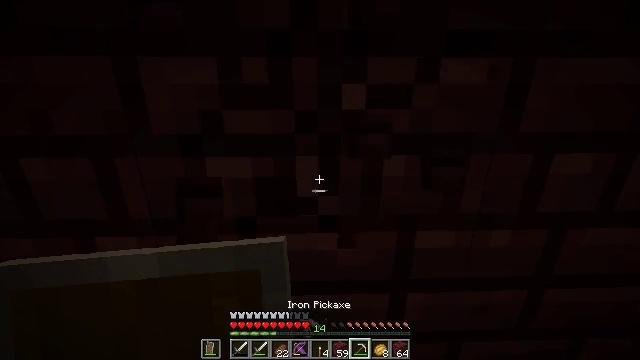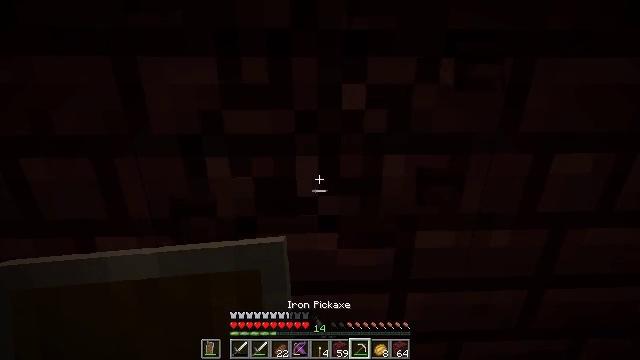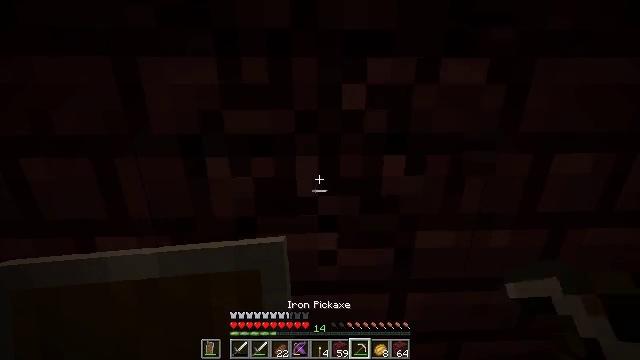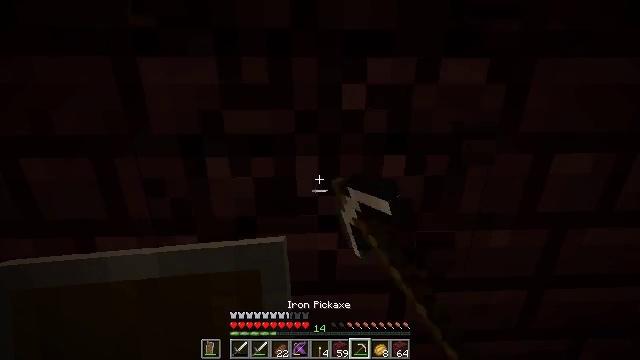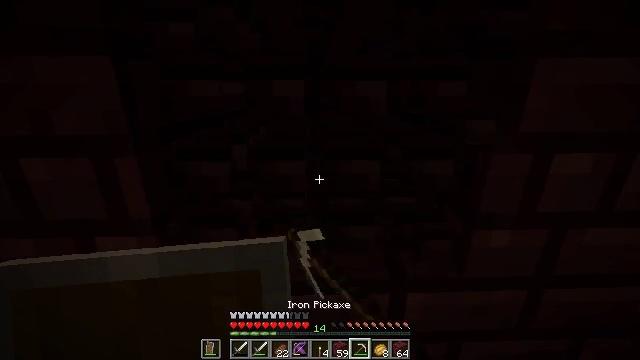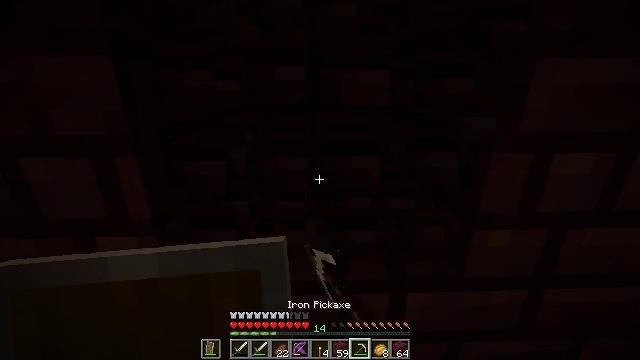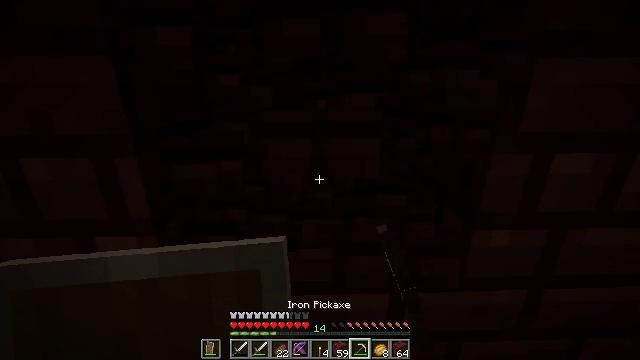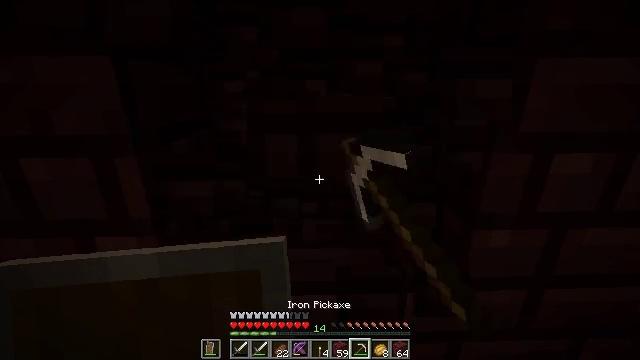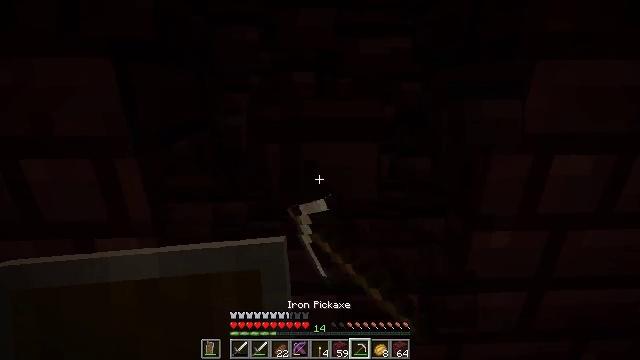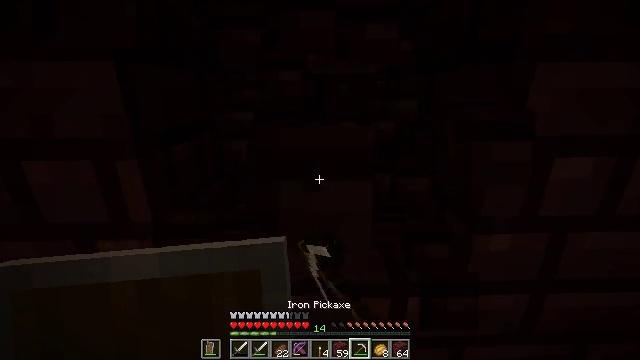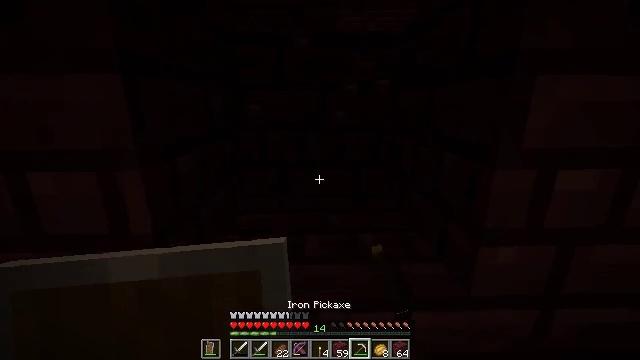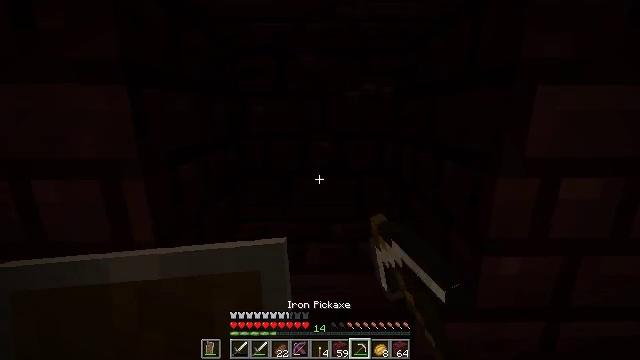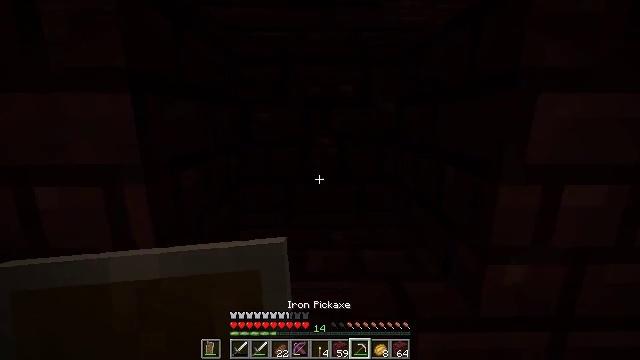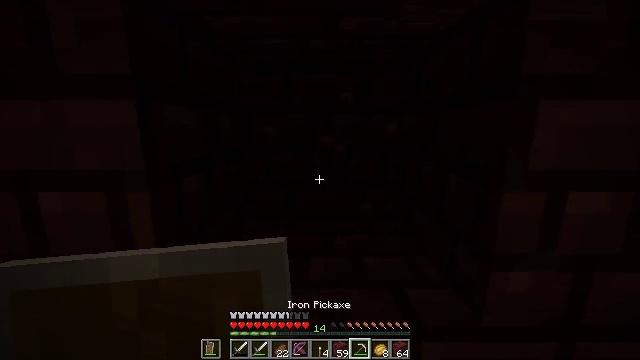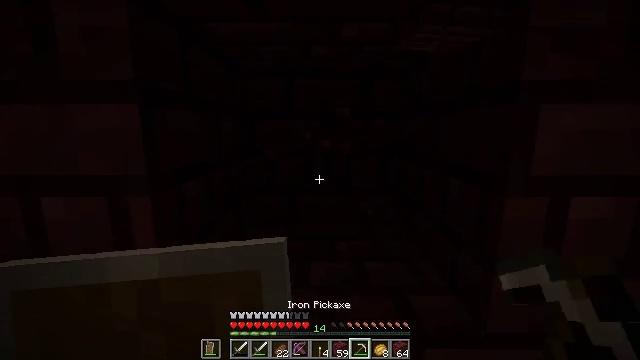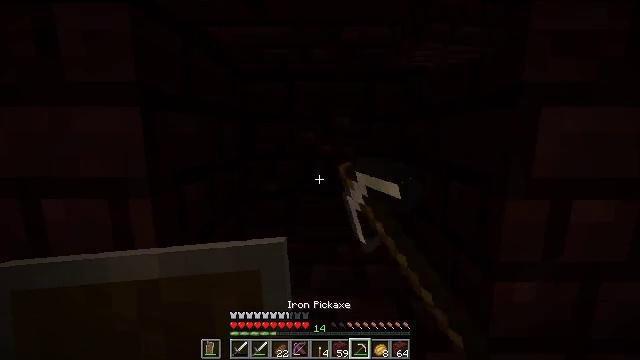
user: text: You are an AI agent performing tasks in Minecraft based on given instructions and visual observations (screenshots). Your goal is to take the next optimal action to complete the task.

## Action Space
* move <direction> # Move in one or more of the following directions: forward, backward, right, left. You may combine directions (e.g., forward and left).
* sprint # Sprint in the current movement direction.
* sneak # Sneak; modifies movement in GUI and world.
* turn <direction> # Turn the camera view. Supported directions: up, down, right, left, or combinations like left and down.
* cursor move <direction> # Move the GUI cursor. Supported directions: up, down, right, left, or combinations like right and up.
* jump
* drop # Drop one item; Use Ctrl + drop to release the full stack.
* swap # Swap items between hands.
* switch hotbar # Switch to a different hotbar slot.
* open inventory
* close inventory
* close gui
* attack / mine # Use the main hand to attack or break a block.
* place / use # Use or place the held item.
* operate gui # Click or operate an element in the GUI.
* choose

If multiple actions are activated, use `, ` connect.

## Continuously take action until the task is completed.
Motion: motion action
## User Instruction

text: Gather some nether bricks.
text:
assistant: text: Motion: attack / mine
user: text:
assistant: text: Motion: attack / mine
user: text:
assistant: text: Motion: attack / mine
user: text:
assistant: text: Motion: attack / mine
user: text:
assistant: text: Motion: attack / mine
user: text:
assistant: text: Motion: attack / mine
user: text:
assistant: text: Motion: attack / mine
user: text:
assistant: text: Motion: attack / mine
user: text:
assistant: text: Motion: attack / mine
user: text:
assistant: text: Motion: turn up, attack / mine
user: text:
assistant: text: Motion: turn up, attack / mine
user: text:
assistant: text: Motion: turn up, attack / mine
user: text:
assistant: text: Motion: turn up, attack / mine
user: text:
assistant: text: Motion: turn up, attack / mine
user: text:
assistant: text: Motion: attack / mine
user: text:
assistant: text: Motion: attack / mine
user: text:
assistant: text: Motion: attack / mine
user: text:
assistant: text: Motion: attack / mine
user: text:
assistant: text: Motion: attack / mine
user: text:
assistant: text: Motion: attack / mine
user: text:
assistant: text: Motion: attack / mine
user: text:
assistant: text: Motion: attack / mine
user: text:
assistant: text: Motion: attack / mine
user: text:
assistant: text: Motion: attack / mine
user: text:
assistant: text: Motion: attack / mine
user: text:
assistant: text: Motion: attack / mine
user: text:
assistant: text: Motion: turn up, attack / mine
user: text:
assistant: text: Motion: turn up
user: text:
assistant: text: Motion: turn up
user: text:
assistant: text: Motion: turn up